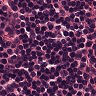
Metastatic tissue present: no